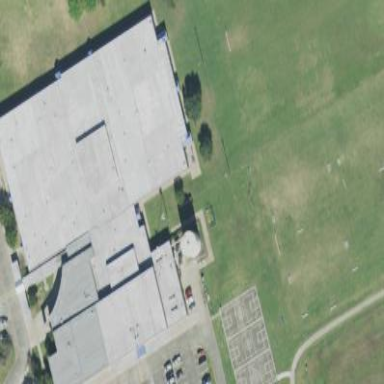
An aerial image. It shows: School building.